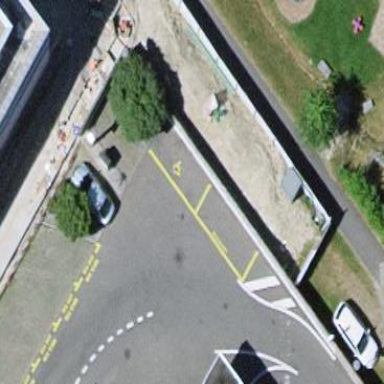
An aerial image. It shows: Parking area with parallel orientation.